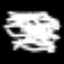
Label: frog